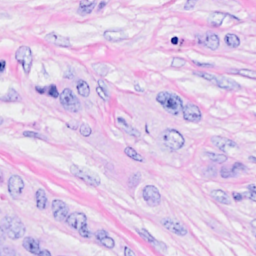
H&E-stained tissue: Breast